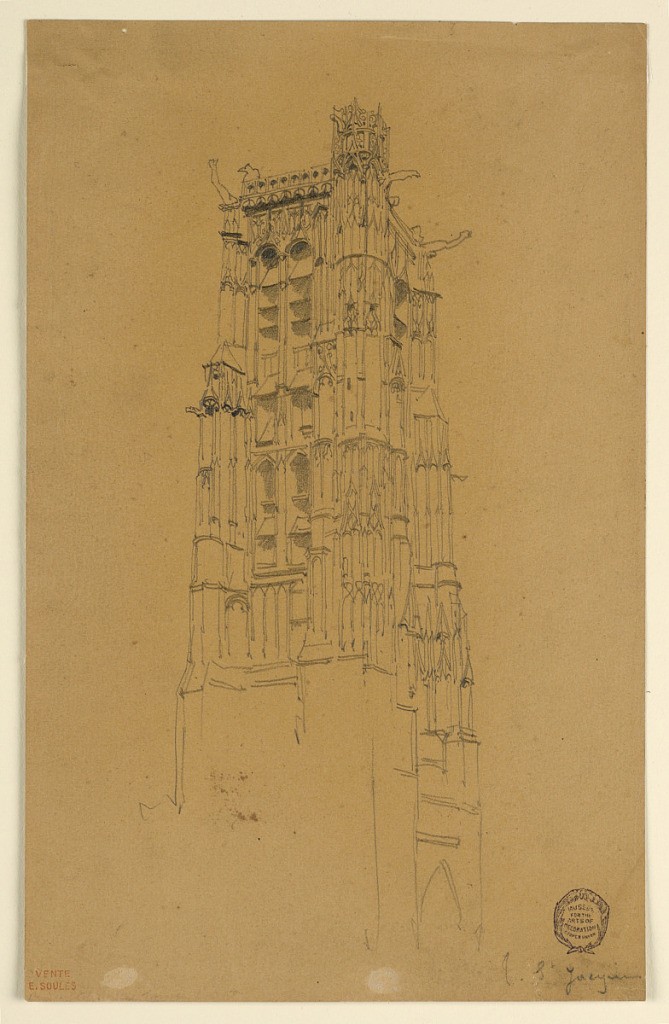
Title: The Upper Stories of the Steeple of Saint James, Paris
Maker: Eugène Edouard Soulès, French, 1811–1876
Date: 1830–1860
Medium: Graphite on brown paper
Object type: Drawing
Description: Obliquely shown from the right front corner. Written in the lower right corner: E. St. Jacques